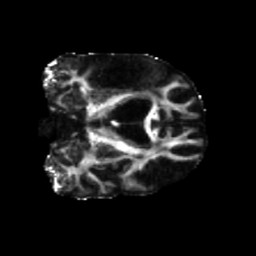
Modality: FA
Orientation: coronal
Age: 55
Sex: male
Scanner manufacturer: siemens
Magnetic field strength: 3 T
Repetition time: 5.25 s
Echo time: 0.08 s